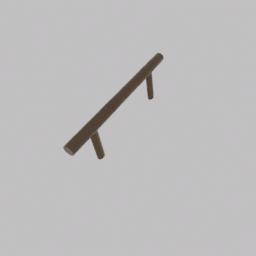
Label: mechanical